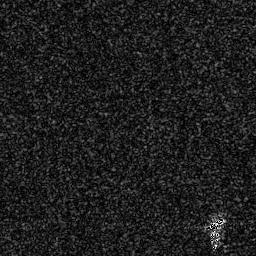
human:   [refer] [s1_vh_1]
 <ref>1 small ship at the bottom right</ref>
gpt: <box>[[80, 84, 88, 90, 0]]</box>